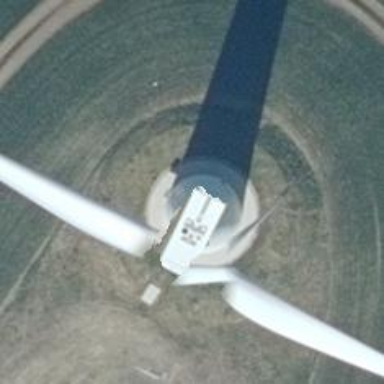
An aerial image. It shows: Wind generator with horizontal axis. The generator is wind turbine.